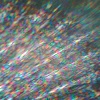
Label: sunburn